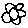
Label: flower